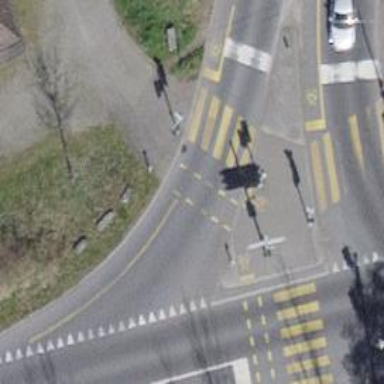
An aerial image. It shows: Road crossing with traffic signals.